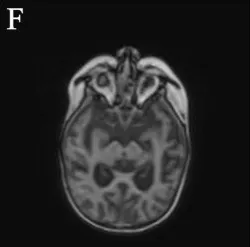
Radiological examination of the patient. (C-F) Craniocerebral enhanced MRI and brain CT on 49 days after HSCT and 81 days after HSCT.
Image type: radiology (mri)